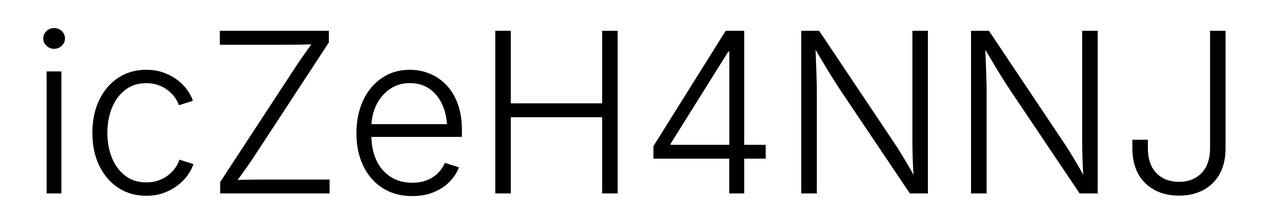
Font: Inter_Light